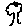
Label: tree